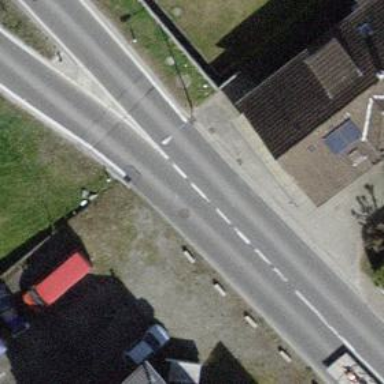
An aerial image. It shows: Secondary road with asphalt surface.